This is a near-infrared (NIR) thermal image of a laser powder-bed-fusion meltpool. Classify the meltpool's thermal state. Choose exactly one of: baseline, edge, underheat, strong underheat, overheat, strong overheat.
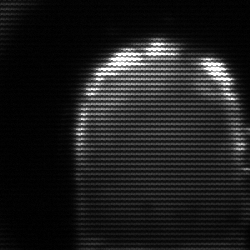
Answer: baseline